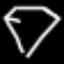
Label: diamond